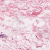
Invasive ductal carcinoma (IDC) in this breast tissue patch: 0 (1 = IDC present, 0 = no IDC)